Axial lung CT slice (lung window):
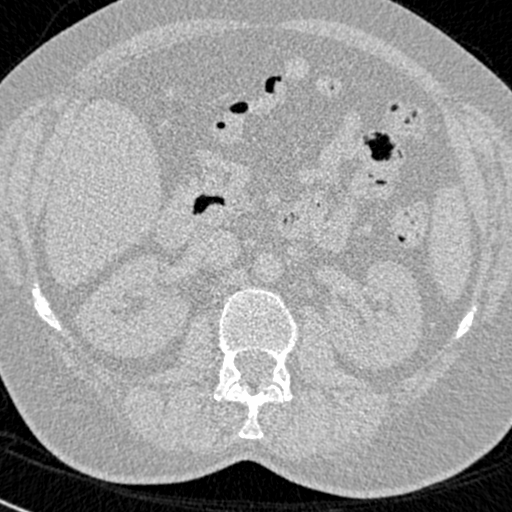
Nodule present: no